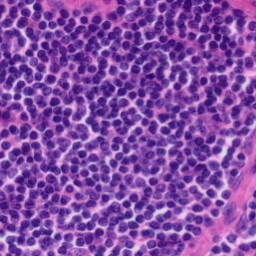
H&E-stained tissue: Tonsil